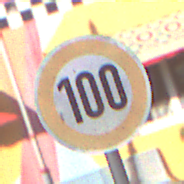
Verkehrszeichen: Geschwindigkeit100
Umgebung: Outdoor, Special
Tageszeit: MorningAfternoon
Wetter: PartlyCloudy
Licht: Natural
Jahreszeit: NotSpecified
Kontrast: HighContrast